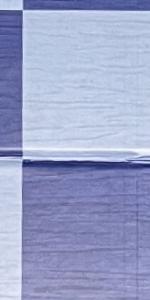
Label: Empty